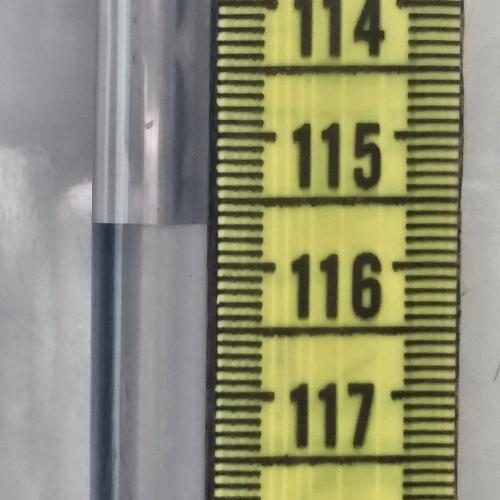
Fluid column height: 115.7 cm